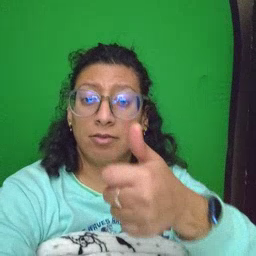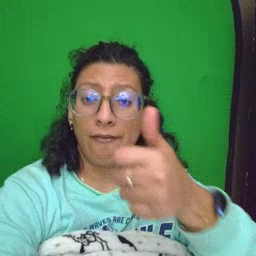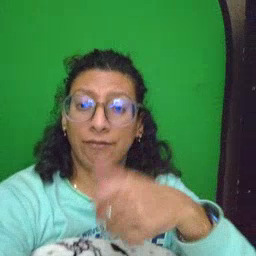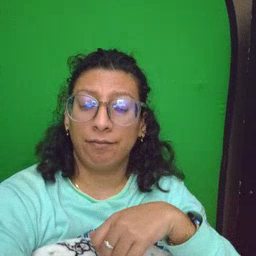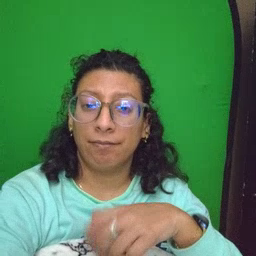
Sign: yourself